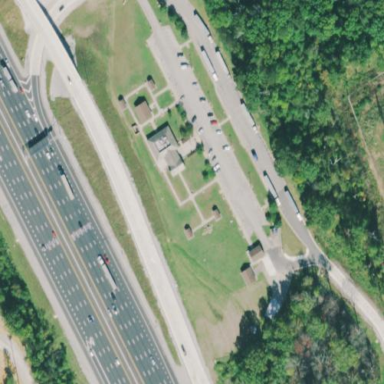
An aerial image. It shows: Rest area on the road.